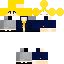
A male human skin with medium skin, wearing blonde long hair dressed in a yellow hoodie and gray pants, featuring a closed mouth.